Field crop: maize
Growth stage: 2
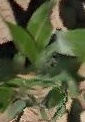
Species: maize